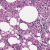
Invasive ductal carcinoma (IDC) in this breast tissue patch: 0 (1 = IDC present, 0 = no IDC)